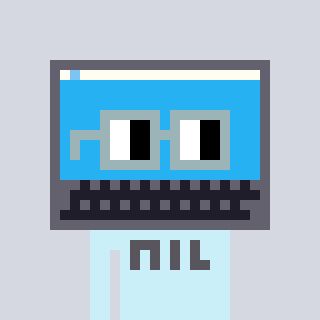
a pixel art character with square dark gray glasses, a laptop-shaped head and a cold-colored body on a cool background